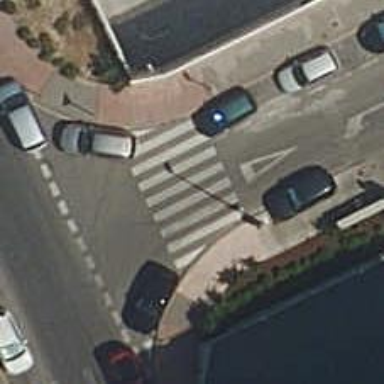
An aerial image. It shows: Zebra crossing on the road.